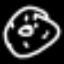
Label: donut